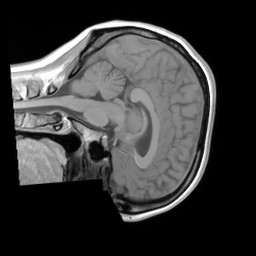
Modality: T1w
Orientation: sagittal
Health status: ill
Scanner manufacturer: siemens
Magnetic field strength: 3 T
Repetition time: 0.4 s
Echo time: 0.00246 s